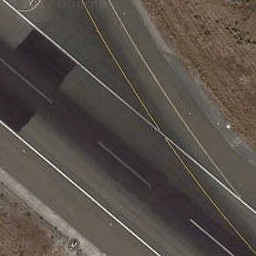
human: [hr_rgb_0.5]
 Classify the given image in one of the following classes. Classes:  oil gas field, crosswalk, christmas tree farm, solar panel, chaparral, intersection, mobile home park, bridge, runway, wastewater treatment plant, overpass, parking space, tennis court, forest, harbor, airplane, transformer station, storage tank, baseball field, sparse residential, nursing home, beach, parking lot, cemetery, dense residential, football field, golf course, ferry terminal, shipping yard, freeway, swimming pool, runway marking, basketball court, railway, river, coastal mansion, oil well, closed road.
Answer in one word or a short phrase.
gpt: runway